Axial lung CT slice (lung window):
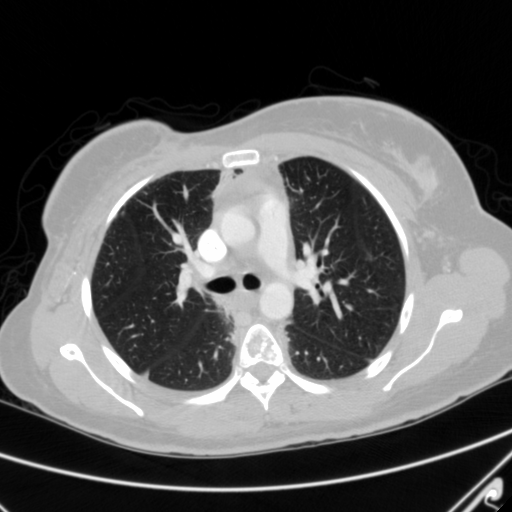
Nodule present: no